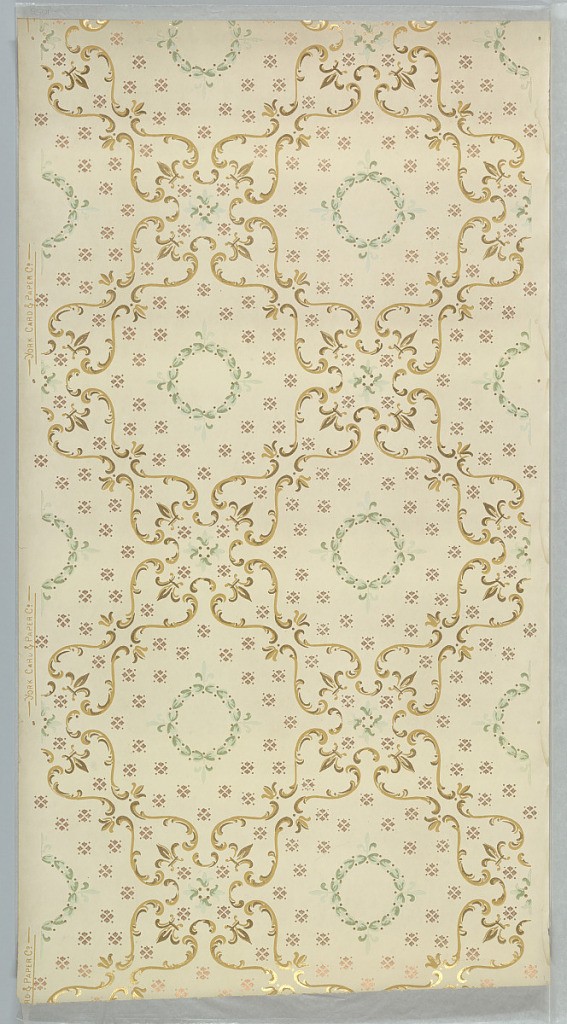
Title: Ceiling paper
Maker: York Card & Paper Co., 1891
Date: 1905–1915
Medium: Machine-printed paper
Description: Foliate wreath set within ogival framework. Printed in green, brown, metallic gold and metallic copper on tan ground.